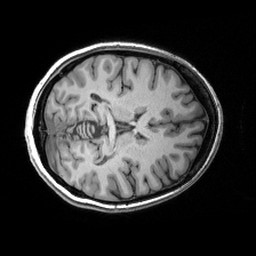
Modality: T1w
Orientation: axial
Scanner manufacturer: siemens
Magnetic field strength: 3 T
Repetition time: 2.53 s
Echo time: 0.00299 s